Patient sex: M
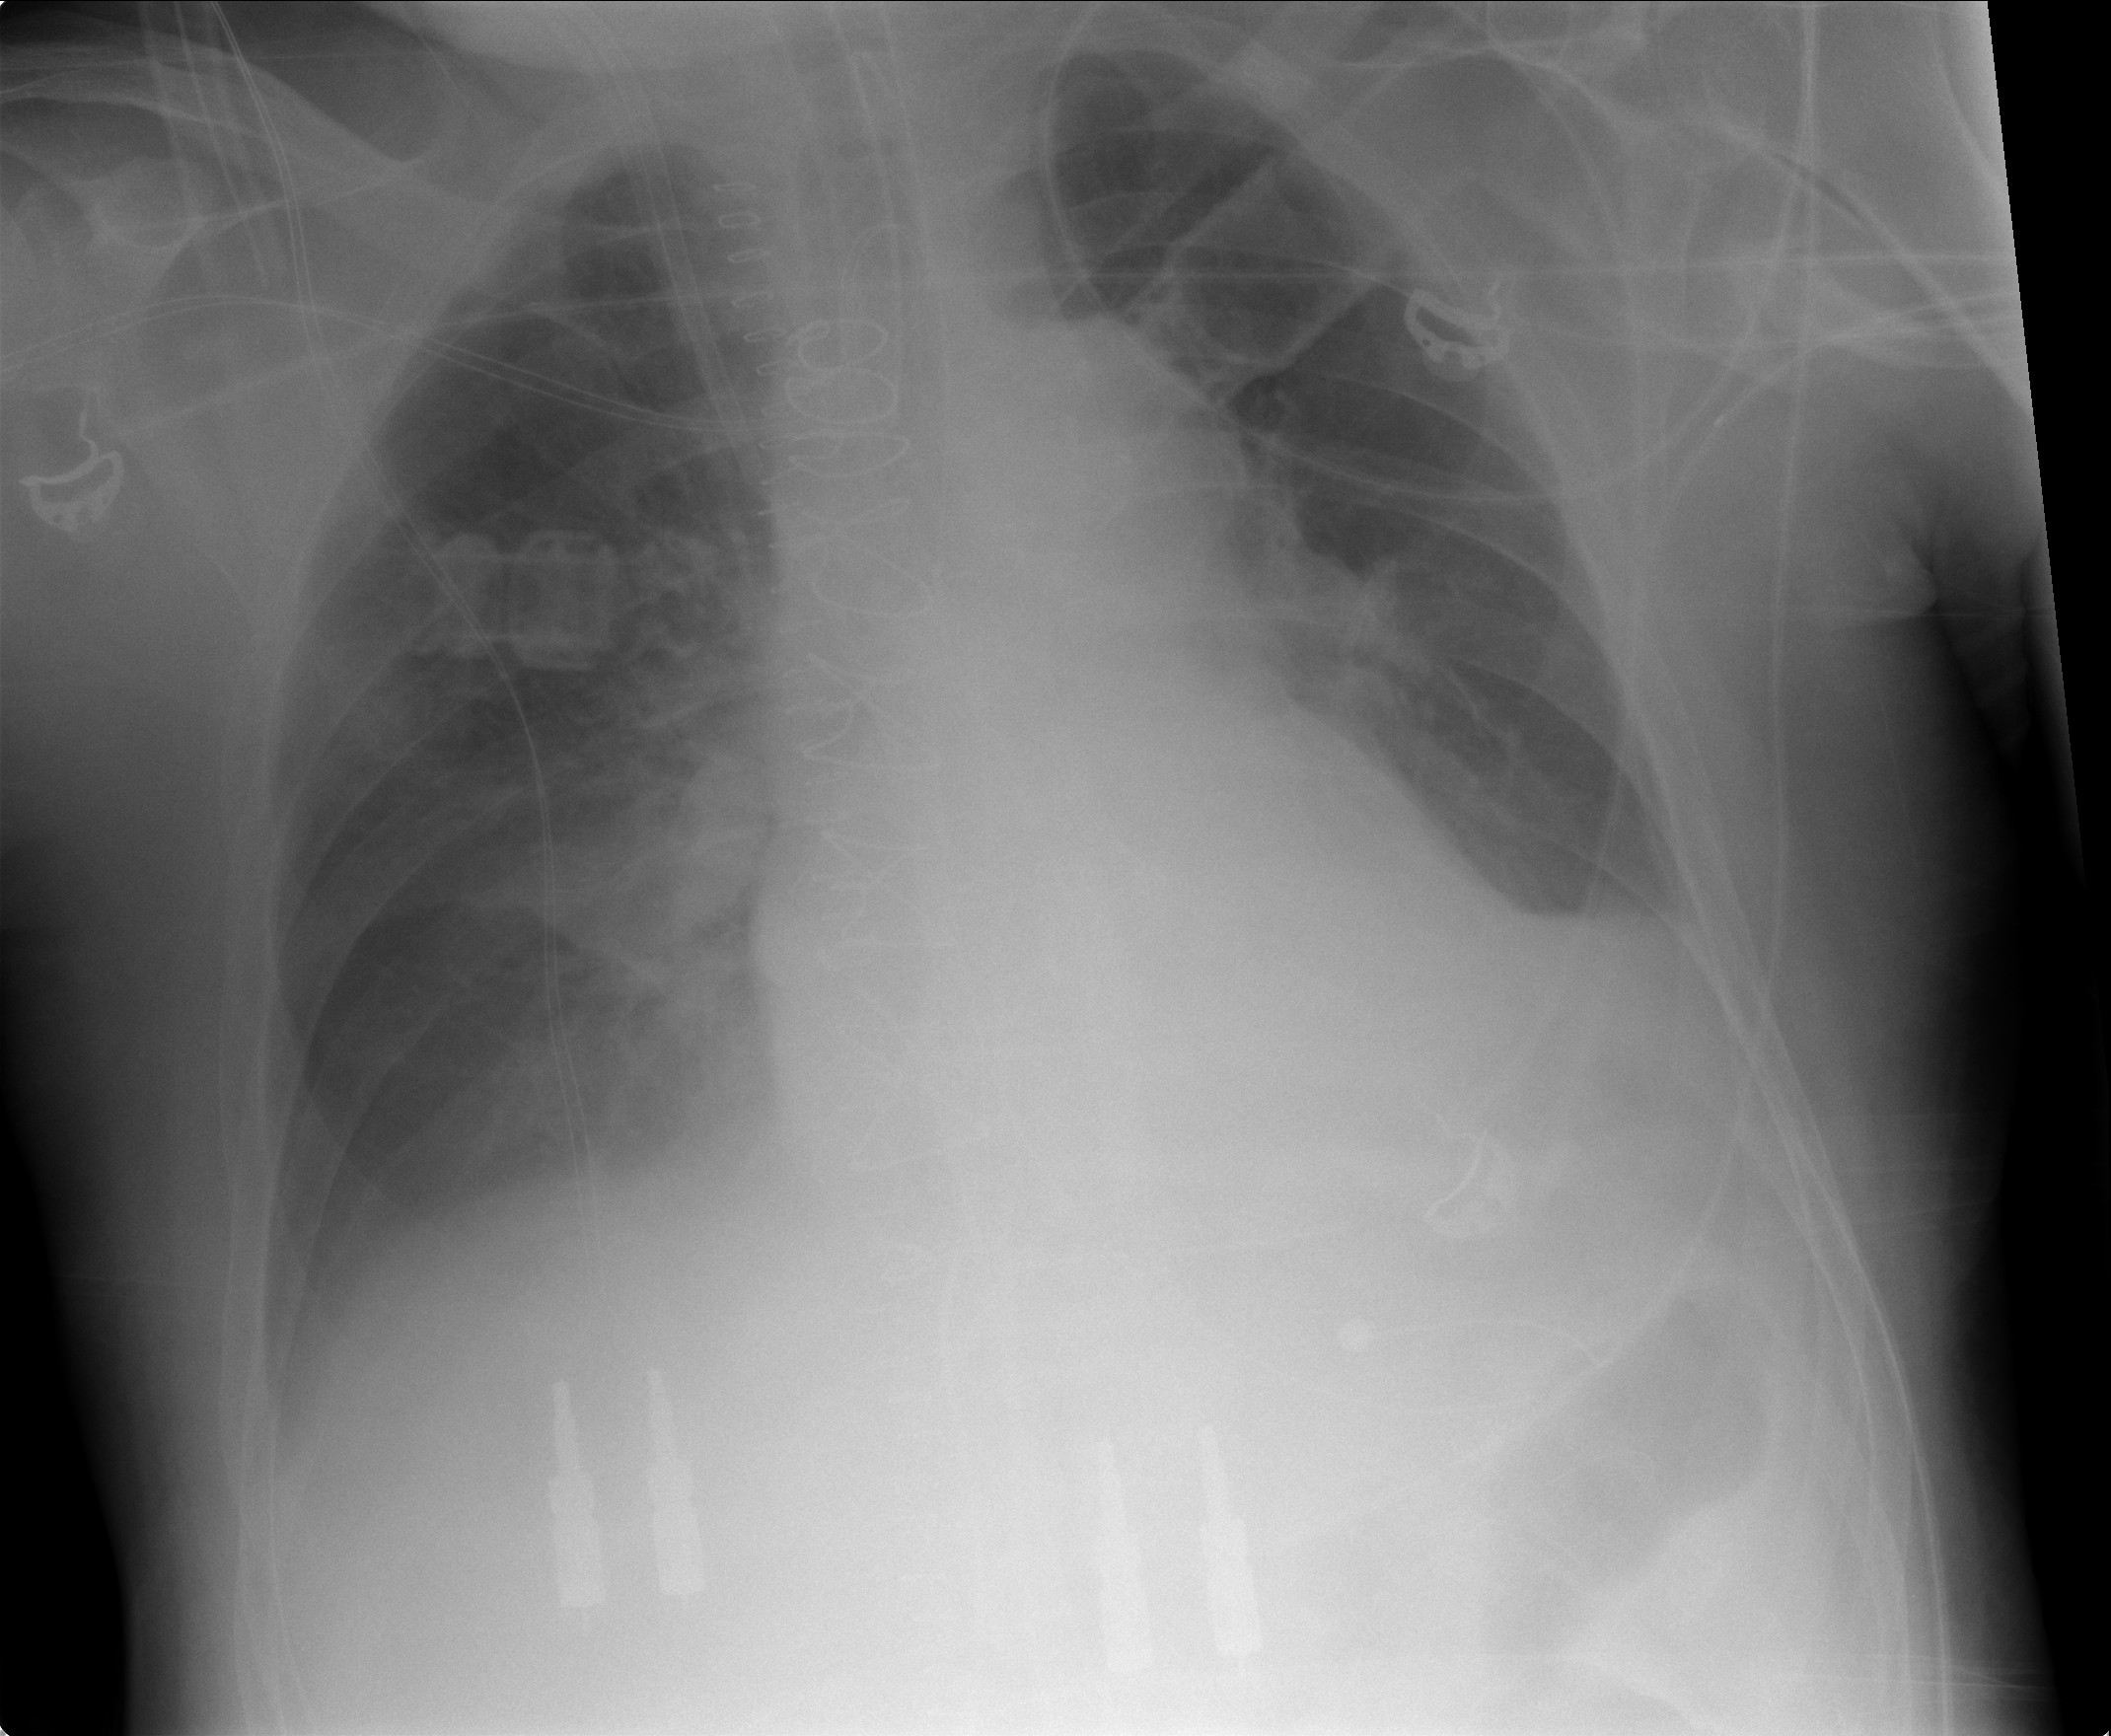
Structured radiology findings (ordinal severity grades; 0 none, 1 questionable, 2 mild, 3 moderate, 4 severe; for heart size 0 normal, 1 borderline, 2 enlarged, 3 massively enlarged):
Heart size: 2
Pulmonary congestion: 2
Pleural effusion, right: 2
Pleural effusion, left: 2
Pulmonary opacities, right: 0
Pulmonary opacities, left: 0
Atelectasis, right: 2
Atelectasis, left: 2